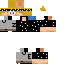
A female human skin with pale skin, wearing blonde long hair dressed in a blue tshirt and brown pants, featuring a closed mouth.